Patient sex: M
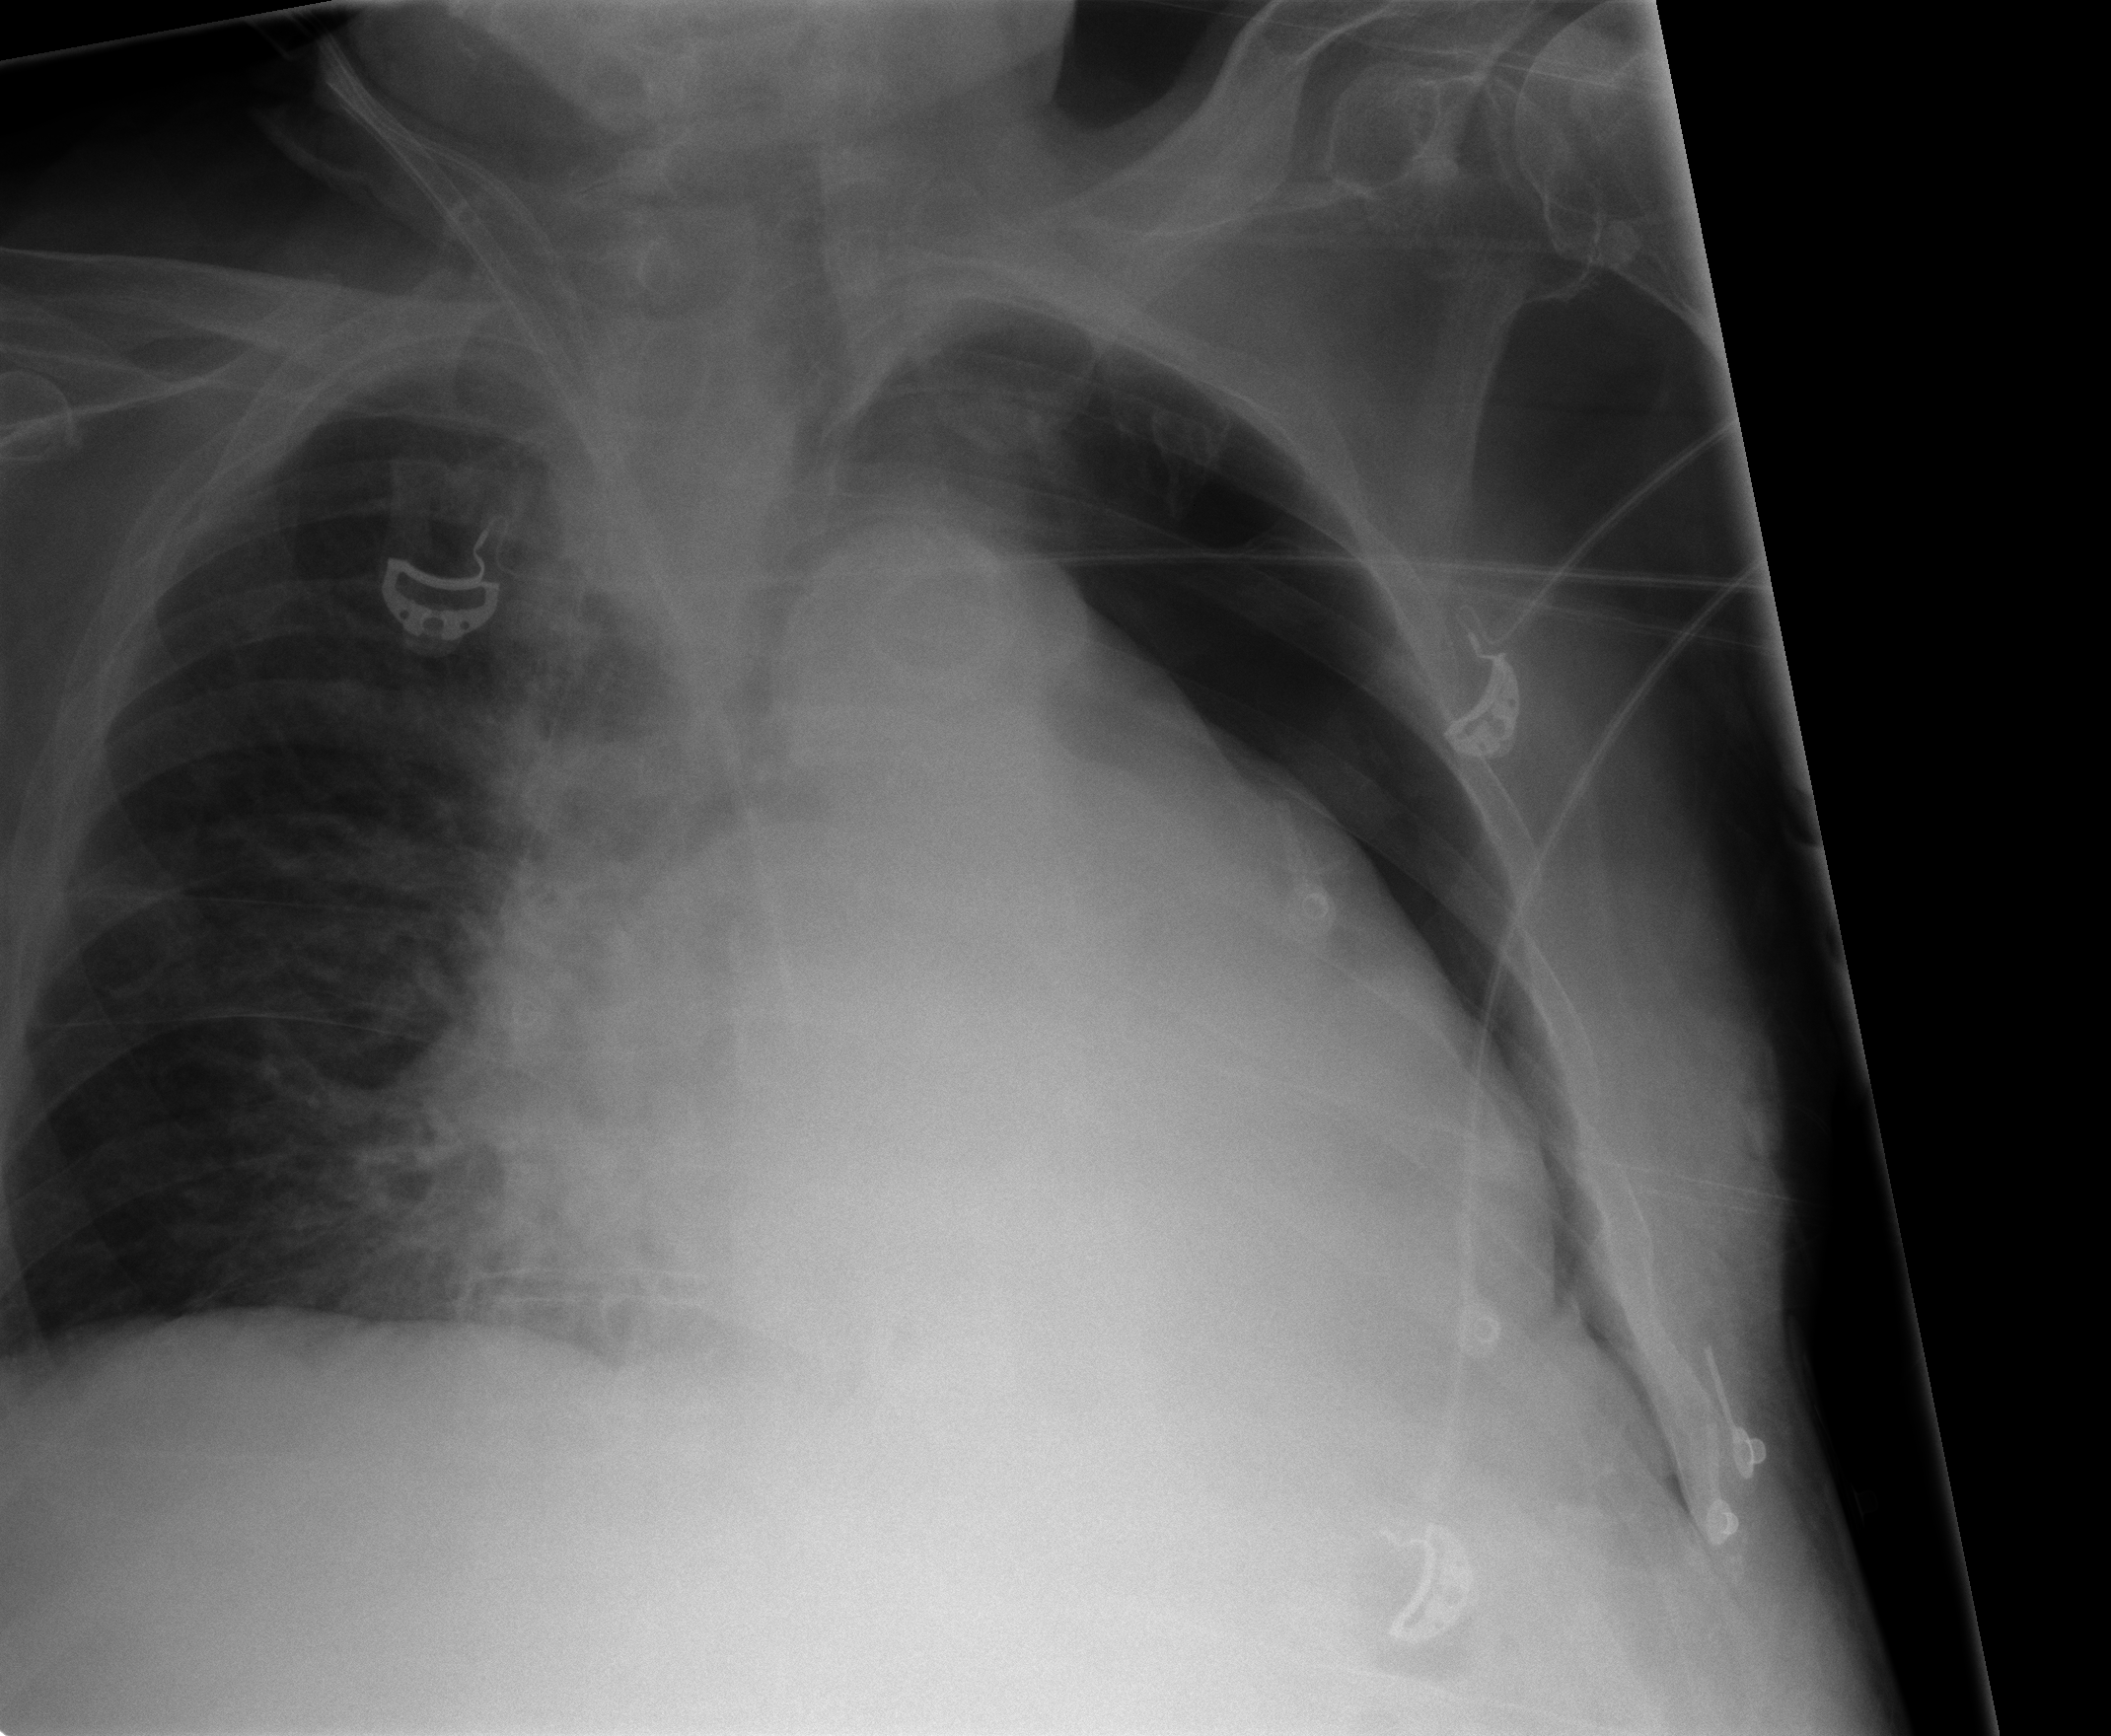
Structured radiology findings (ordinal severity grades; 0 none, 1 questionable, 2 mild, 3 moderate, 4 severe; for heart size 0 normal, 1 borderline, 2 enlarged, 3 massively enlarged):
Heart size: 2
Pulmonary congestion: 2
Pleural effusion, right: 1
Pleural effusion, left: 3
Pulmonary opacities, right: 2
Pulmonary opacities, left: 2
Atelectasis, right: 0
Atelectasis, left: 3